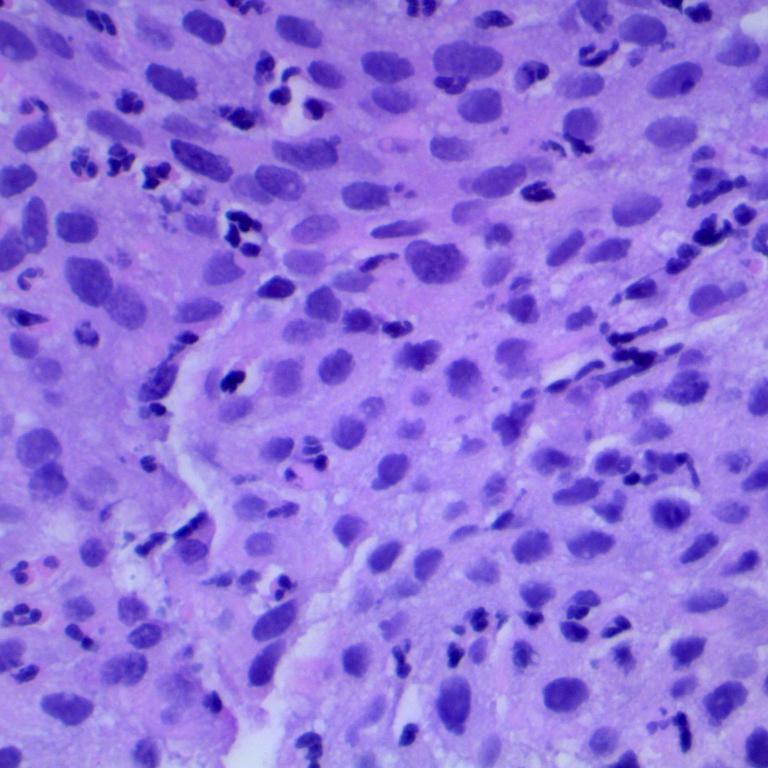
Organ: lung
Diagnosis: squamous carcinomas